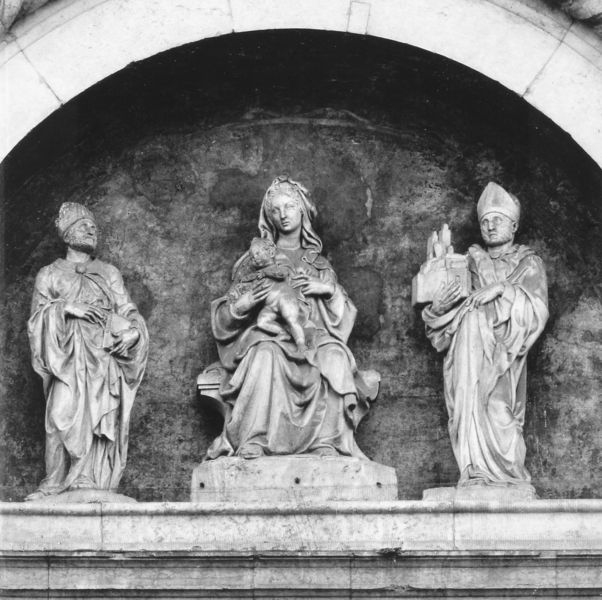
Titel: Hauptportal von S. Petronio
Künstler: Jacopo della Quercia
Standort: Bologna, S. Petronio (EU - I)
Schlagwörter: mann, umhang, weiß, sitzen, frau, grau, marmor, männer, schwarz, stuhl, arme, bibel, falten, gesicht, halten, sockel, stehen, stein, hände, kirche, figur, sitzend, drei, kind, mutter, krone, locken, skulptur, modell, sitz, bogen, baby, figuren, rundbogen, bischof, thron, faltenwurf, plastik, foto, nische, gewölbe, buch, schwarzweiß, beten, gebet, skulpturen, plastiken, statuen, jesus, pieta, heilige, kirchlich, maria, madonna, bildhauer, bauwerk, jesuskind, stifter, muttergottes, kircche, madonn